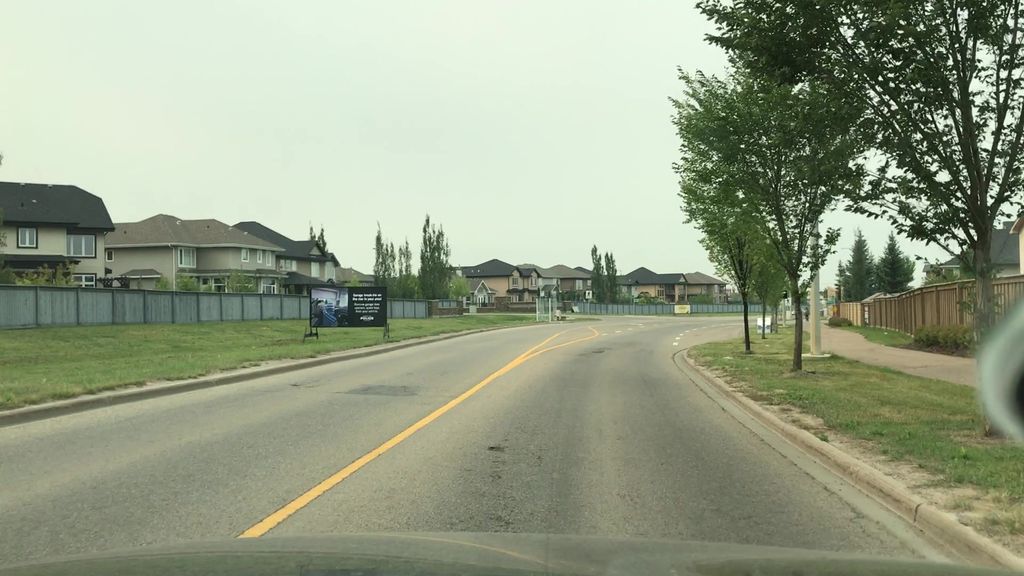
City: edmonton